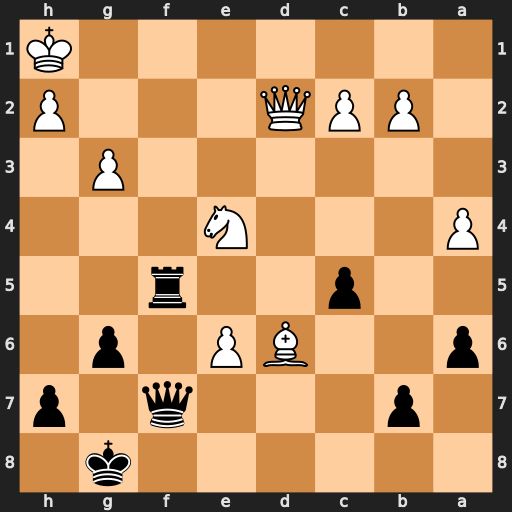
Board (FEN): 6k1/1p3q1p/p2BP1p1/2p2r2/P3N3/6P1/1PPQ3P/7K
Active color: b
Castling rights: -
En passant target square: -
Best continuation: Rf1+ Kg2 Qf3+